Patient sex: M
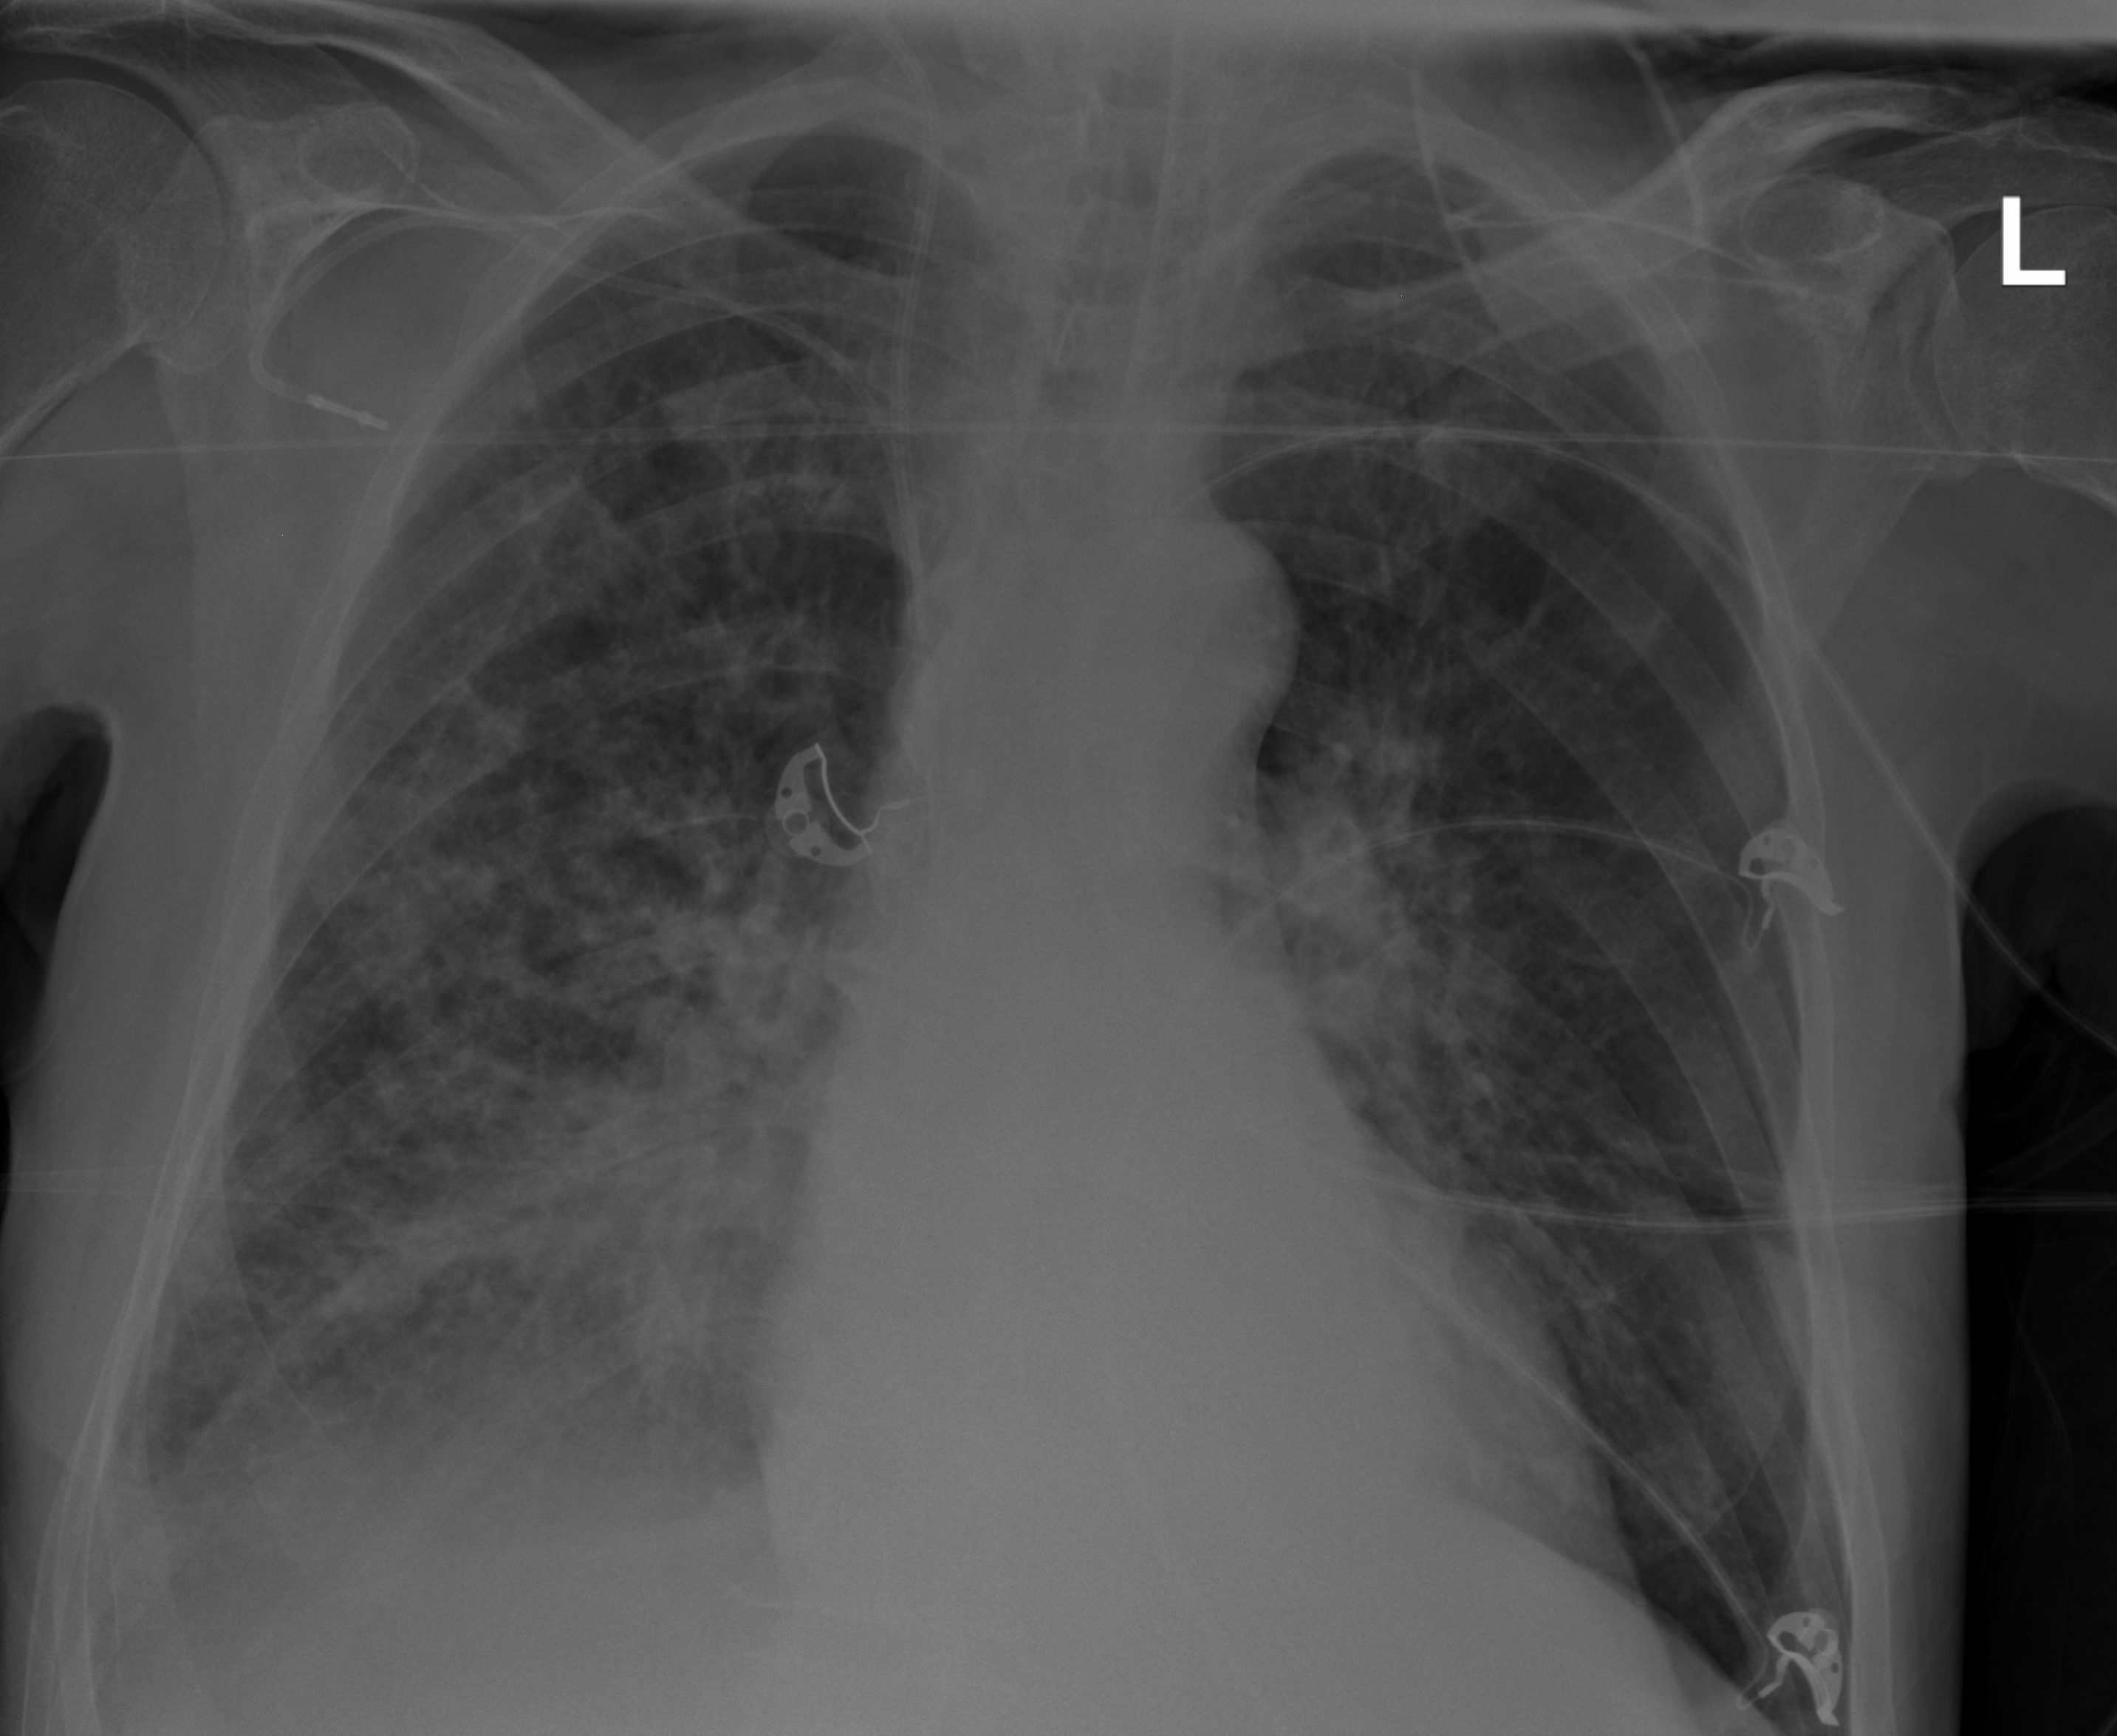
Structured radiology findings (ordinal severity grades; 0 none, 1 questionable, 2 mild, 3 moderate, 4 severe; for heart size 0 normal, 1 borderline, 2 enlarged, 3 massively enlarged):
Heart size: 0
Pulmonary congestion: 0
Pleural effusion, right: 2
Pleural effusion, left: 0
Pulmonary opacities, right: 3
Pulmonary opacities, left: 0
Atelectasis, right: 2
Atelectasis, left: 0